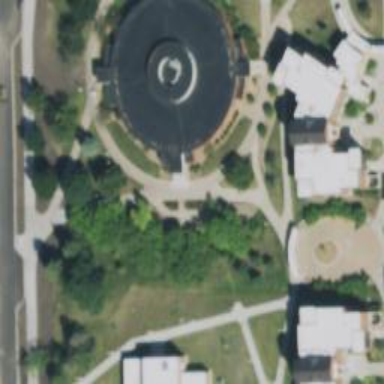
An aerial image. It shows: University building.